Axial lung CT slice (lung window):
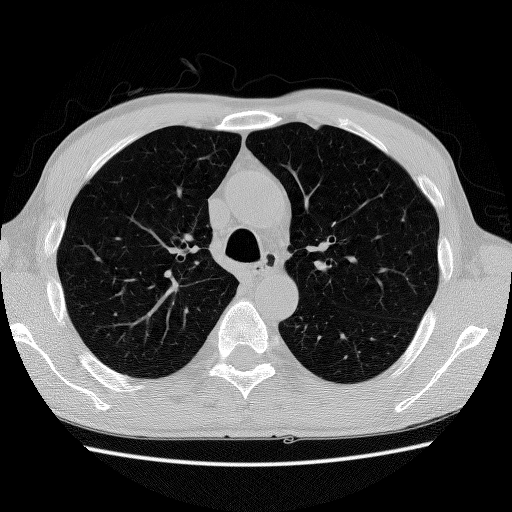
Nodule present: no